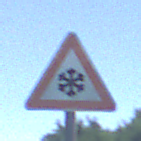
Verkehrszeichen: SchneeOderEisglaette
Umgebung: Outdoor, Nature
Tageszeit: Midday
Wetter: Clear
Licht: Natural
Jahreszeit: Summer
Kontrast: HighContrast